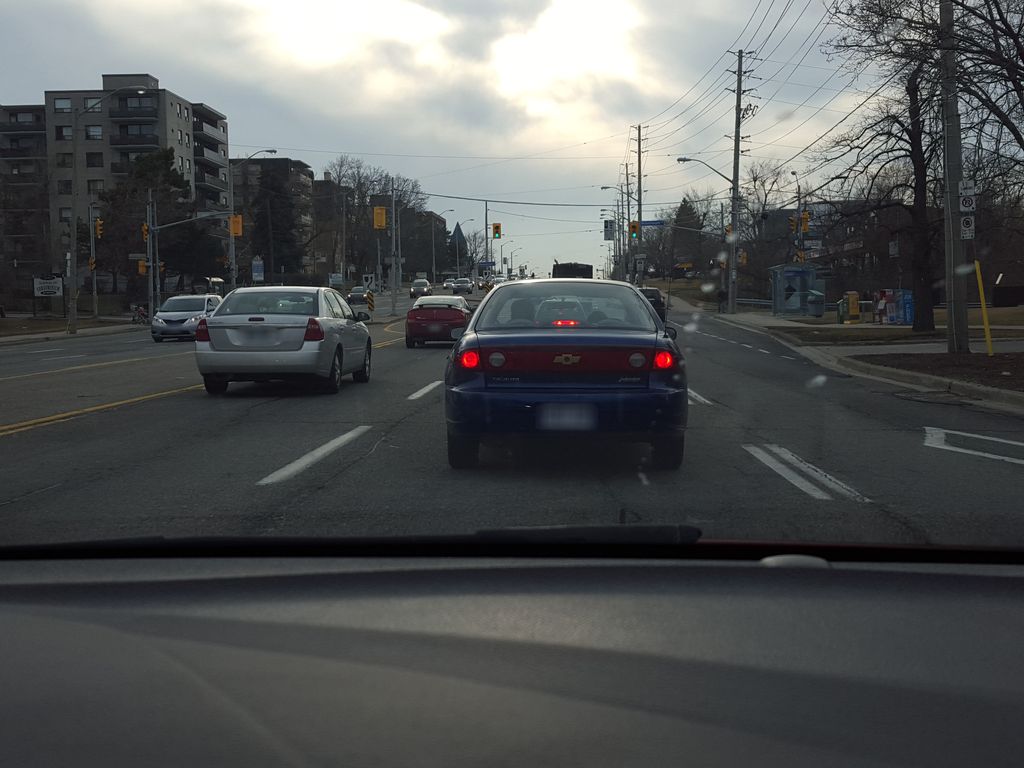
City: toronto